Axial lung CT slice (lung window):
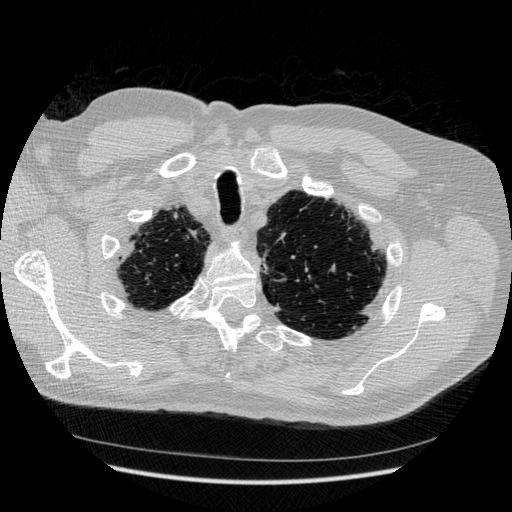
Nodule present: no